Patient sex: F
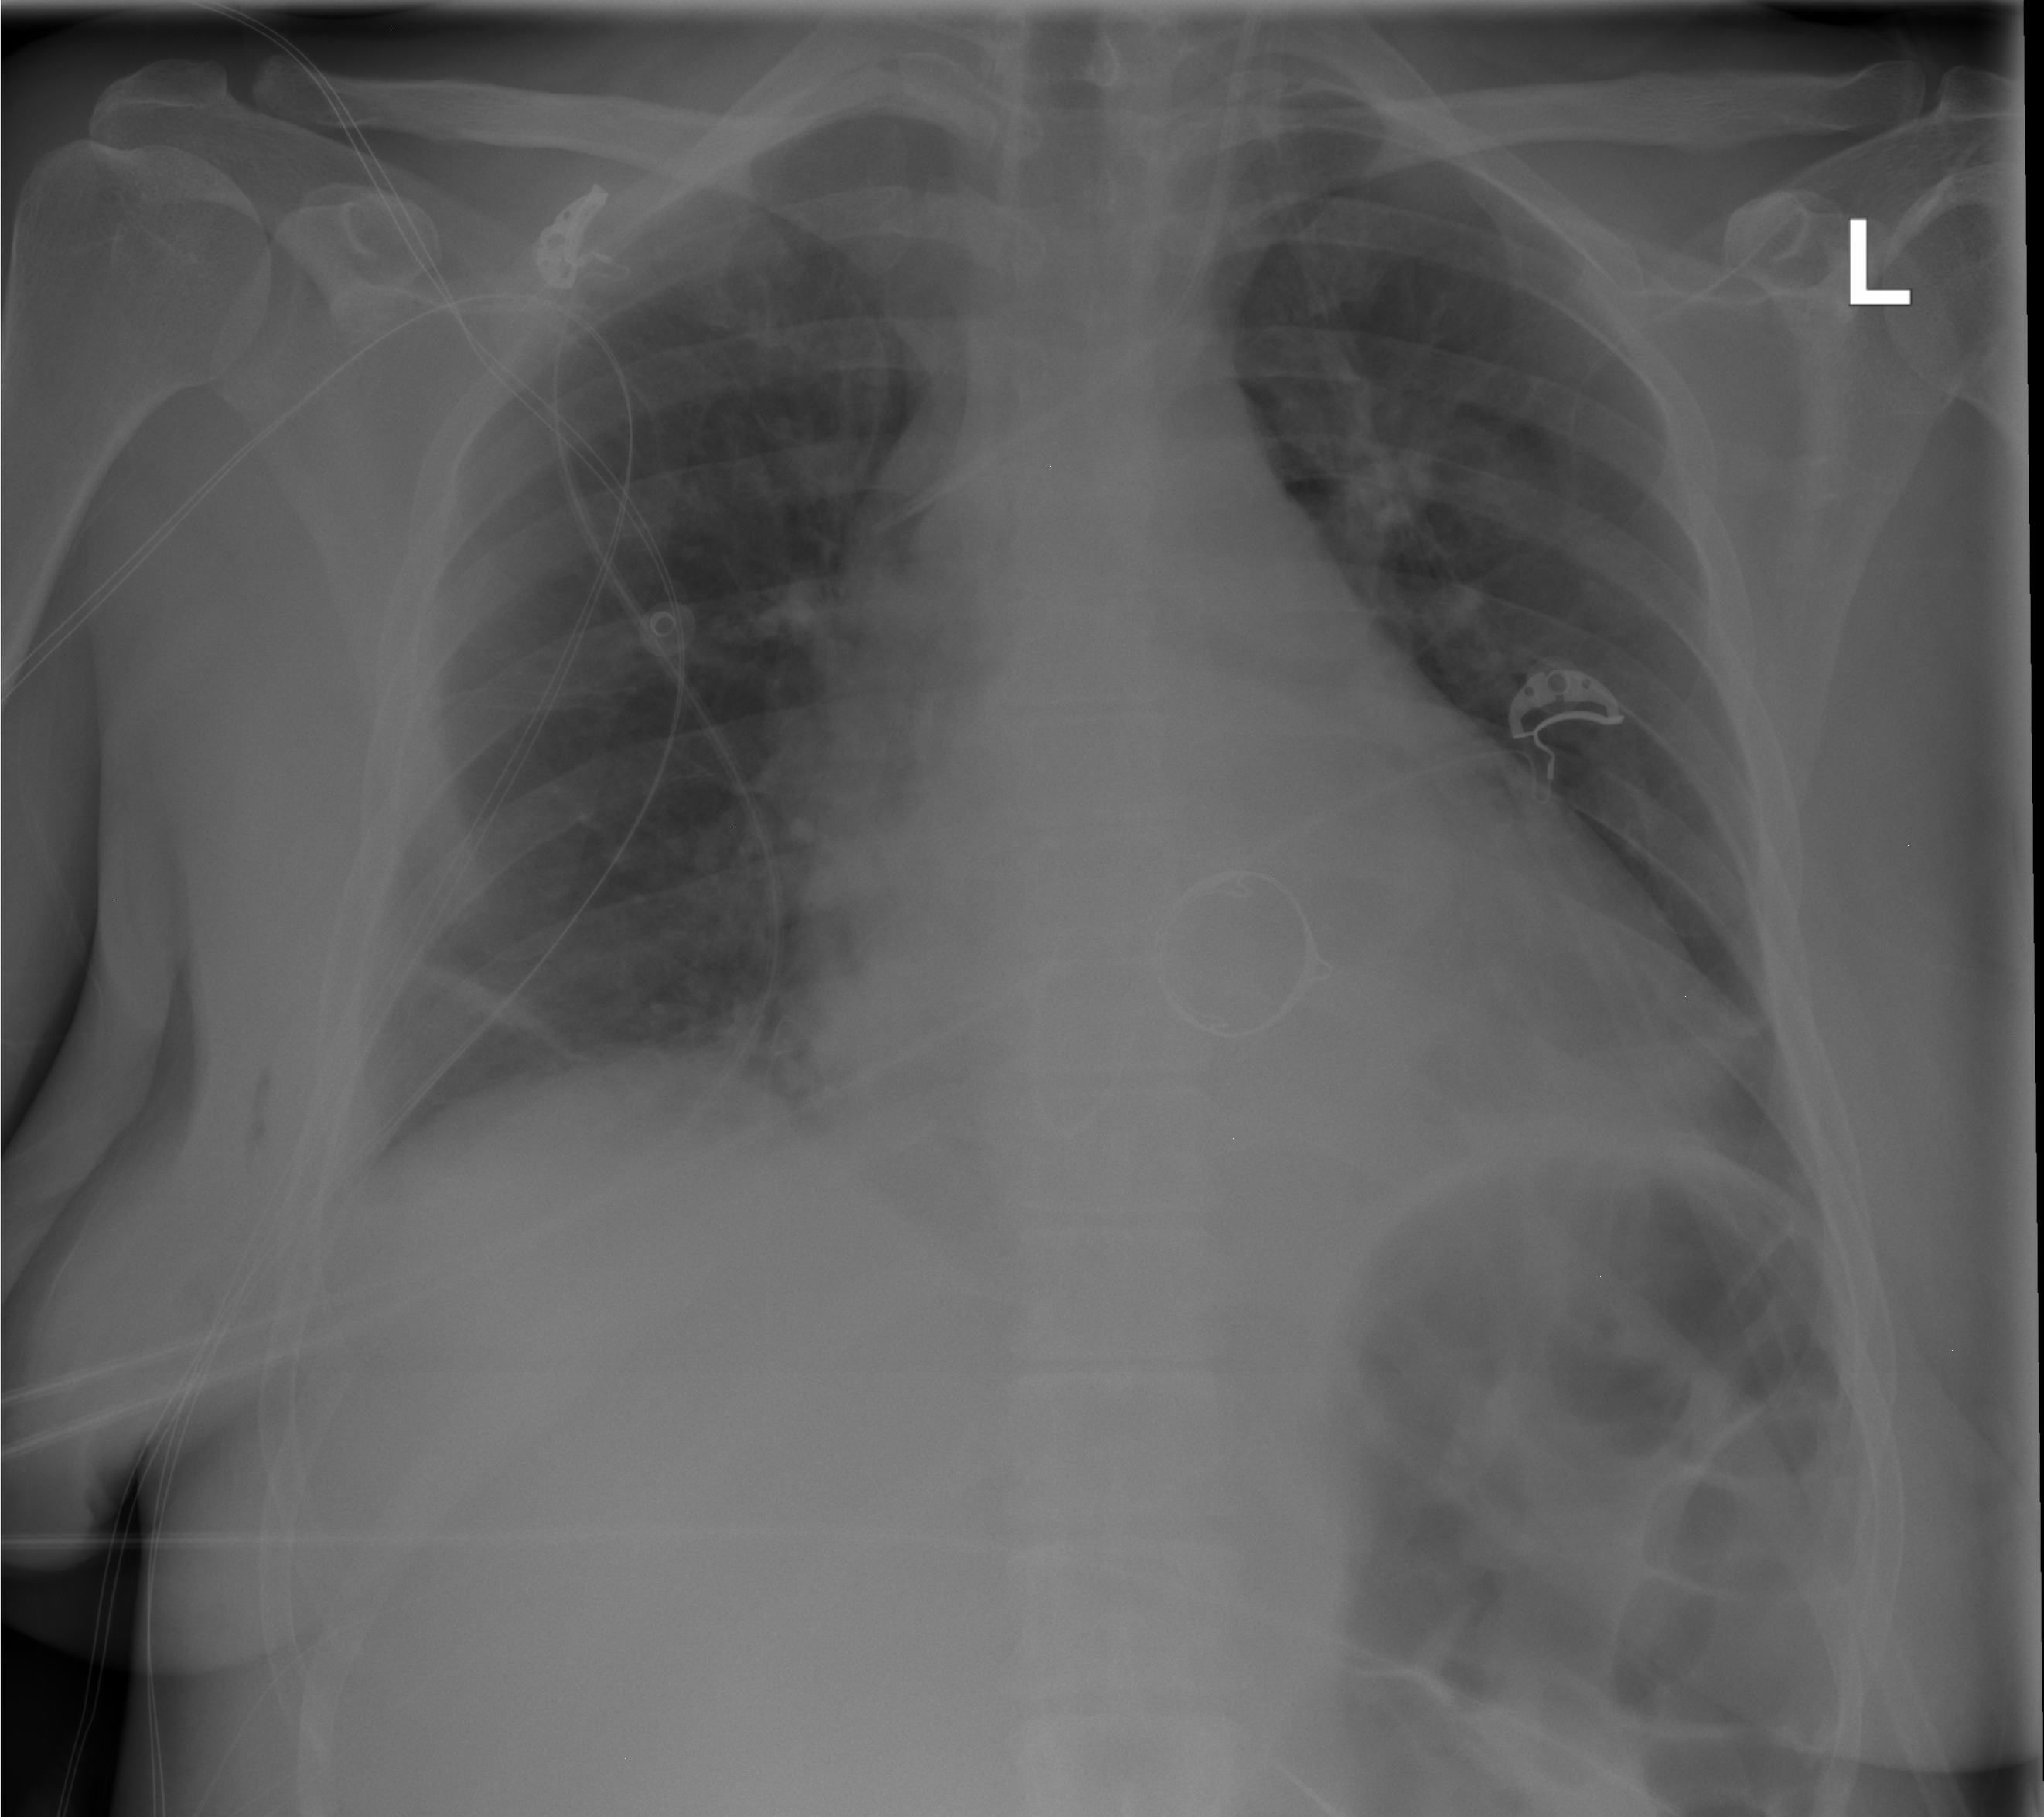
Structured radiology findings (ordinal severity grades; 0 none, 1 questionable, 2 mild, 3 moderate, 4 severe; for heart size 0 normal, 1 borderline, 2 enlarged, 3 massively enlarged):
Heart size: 2
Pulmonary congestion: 2
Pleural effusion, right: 2
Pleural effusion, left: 0
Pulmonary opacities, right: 0
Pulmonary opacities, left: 0
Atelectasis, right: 2
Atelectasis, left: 0